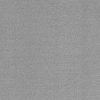
Atmospheric dust classification: dusty